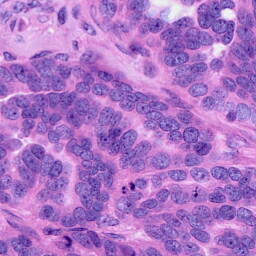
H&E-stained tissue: Ovarian